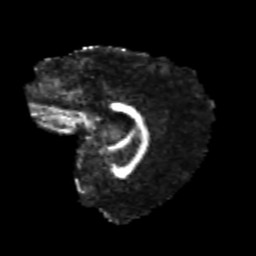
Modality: FA
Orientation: sagittal
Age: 23
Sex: female
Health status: healthy
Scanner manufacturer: philips
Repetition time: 7.388 s
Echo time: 0.08599 s